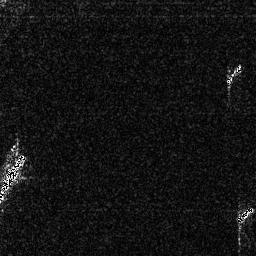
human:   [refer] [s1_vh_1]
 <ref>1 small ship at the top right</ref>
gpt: <box>[[87, 23, 94, 32, 0]]</box>